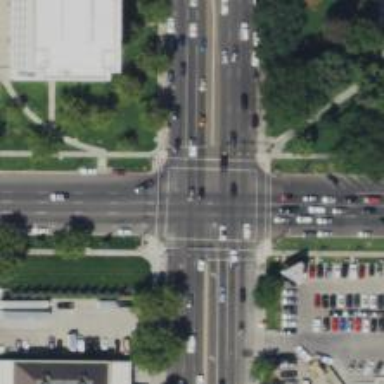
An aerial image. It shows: Crossing with line markings on the road.